Aerial crown-view tile of a tropical tree (Barro Colorado Island, Panama), acquired 20250616:
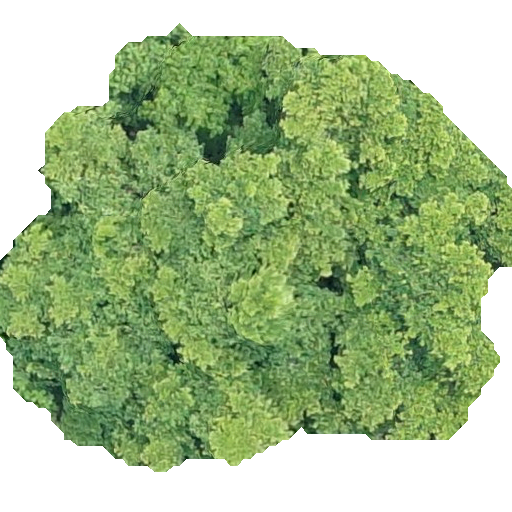
Species: Terminalia amazonia
GBIF accepted scientific name: Terminalia amazonica
Crown area: 254.778 m²